Question: I have tick time series data that looks like this:
'''
V1 V2 V3
1 01/01/04 07:43:00 1.2587 1.2597
2 01/01/04 07:47:52 1.2585 1.2595
3 01/01/04 17:46:14 1.2586 1.2596
4 01/01/04 17:56:08 1.2585 1.2595
5 01/01/04 17:56:15 1.2585 1.2595
6 01/01/04 17:56:28 1.2585 1.2595
'''
I would like to plot 'V2' and the following is the code that I wrote:
'''
V<-read.csv("price.csv",header=FALSE)
d1<-(V$V2)
plot.ts(d1)
'''
then this is what I got:

The graph looks fine but I would like to change the x-axis to Jan, Feb, Mar, Apr...Dec. Can someone please suggest to me the way to do it? I tried 'strptime' and then used 'ggplot2' but it doesn't seem to work. I am sorry if my question is obvious to all but me because I am self-learning R
UPDATE:
My data is quite big and freeze my computer, I just run it again and the following is sample of 'dput(head(V))':
'''
structure(list(V1 = structure(1:6, .Label = c("01/01/04 07:43:00",
"01/01/04 07:47:52", "01/01/04 17:46:14", "01/01/04 17:56:08",
"01/01/04 17:56:15", "01/01/04 17:56:28", "01/01/04 17:56:30",
"01/01/04 17:56:40", "01/01/04 17:57:35", "01/01/04 17:58:40",
"01/01/04 17:58:52", "01/01/04 18:00:48", "01/01/04 18:01:44",
"01/01/04 18:01:52", "01/01/04 18:02:57", "01/01/04 18:03:14",
.....
"31/12/04 20:59:55", "31/12/04 20:59:57", "31/12/04 20:59:58",
"31/12/04 20:59:59", "31/12/04 21:00:01", "31/12/04 21:00:04",
"31/12/04 21:00:06", "31/12/04 21:00:12", "31/12/04 21:00:17",
"31/12/04 21:00:23", "31/12/04 21:00:24", "31/12/04 21:00:30",
"31/12/04 21:00:31", "31/12/04 21:00:32", "31/12/04 21:00:37",
"31/12/04 21:00:39", "31/12/04 21:00:45", "31/12/04 21:36:00"
), class = "factor"), V2 = c(1.2587, 1.2585, 1.2586, 1.2585,
1.2585, 1.2585), V3 = c(1.2597, 1.2595, 1.2596, 1.2595, 1.2595,
1.2595)), .Names = c("V1", "V2", "V3"), row.names = c(NA, 6L), class = "data.frame")
'''
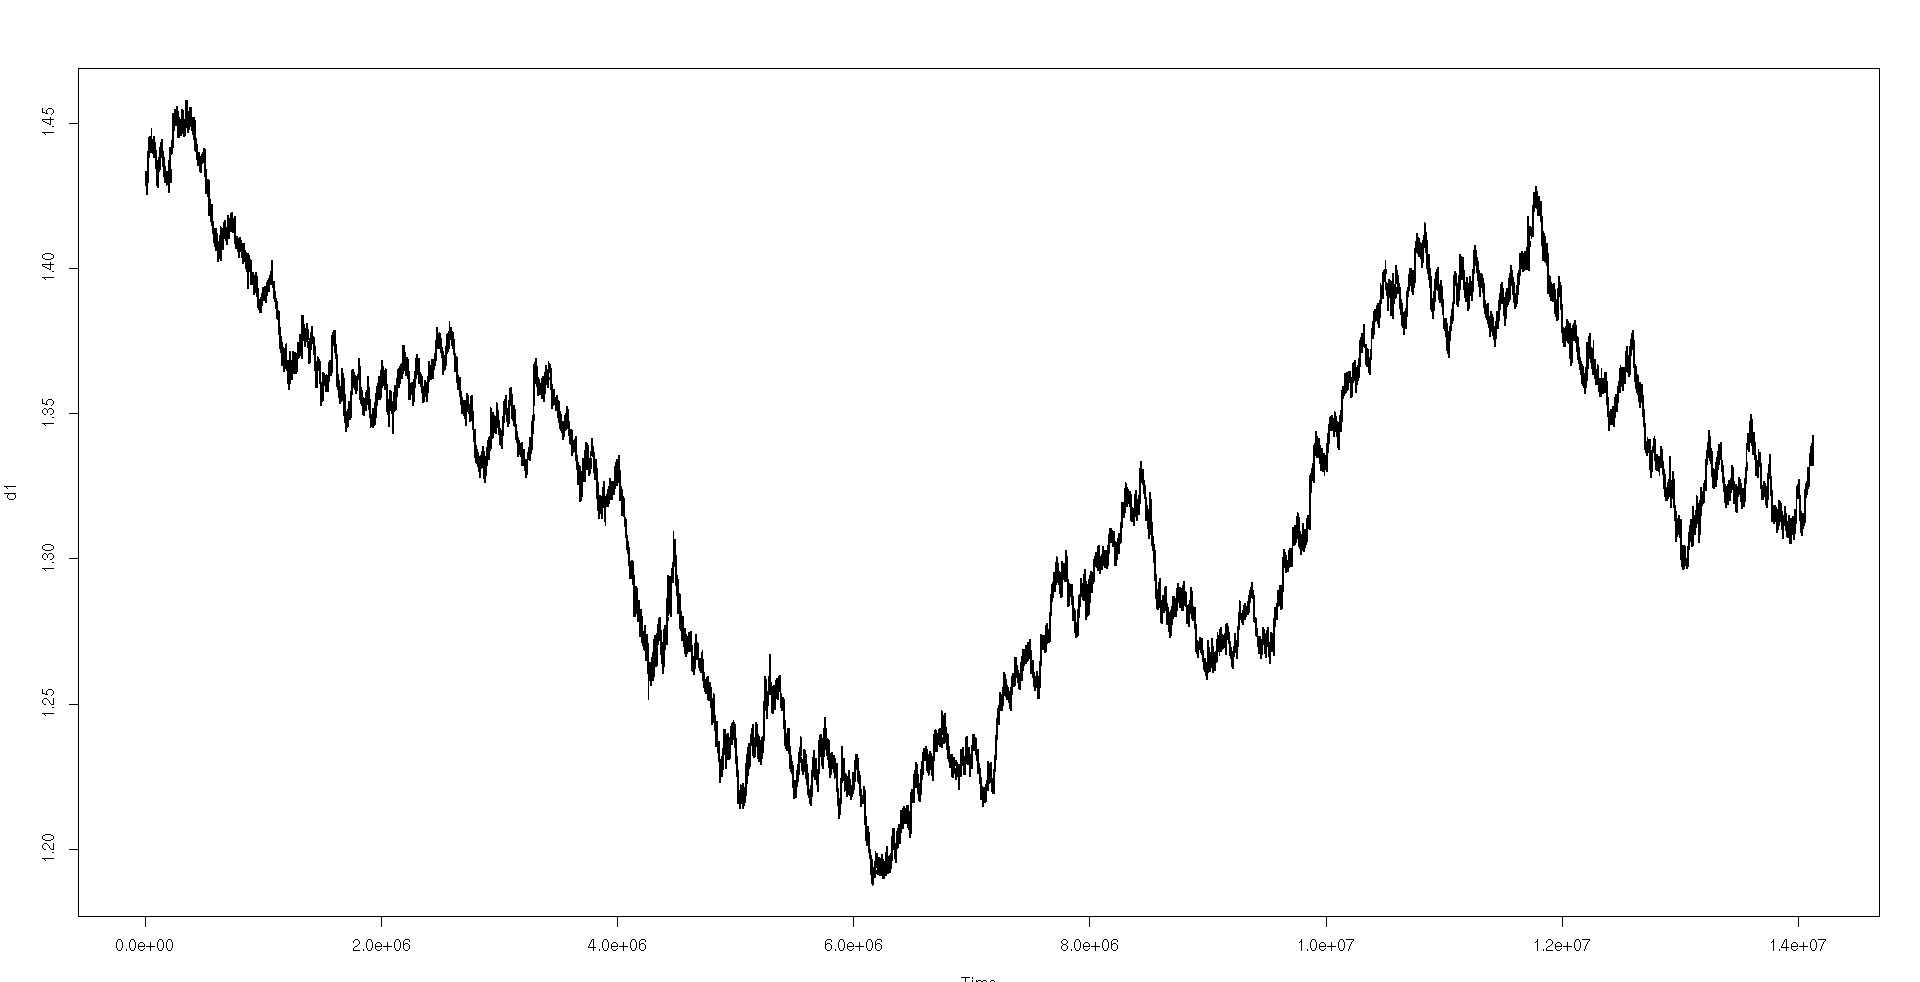
Answer: I would recommend:
'''
V$V1=lubridate::mdy_hms(V$V1)
plot(V$V1,V$V2)
'''
Note that you will need the 'lubridate' package for this (which I recommend for most working with time series).
This way, not only do you get the plot you want, but you also convert the 'V1' column to a date format for future use.
Alternatively if you want to stick with 'base' R, you can use:
'''
V$V1=strptime(V$V1,format='%m/%d/%y %T')
plot(V$V1,V$V2)
'''
And it will work just as well.